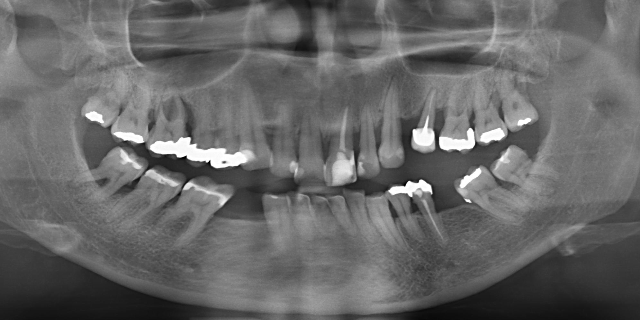
adult